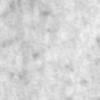
Label: no_change